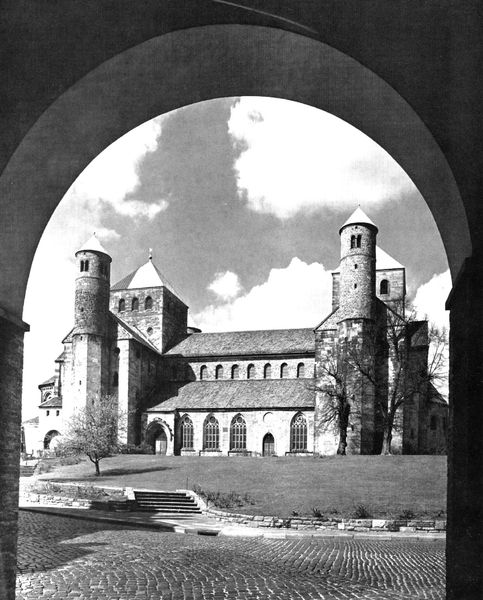
Titel: St. Michael zu Hildesheim
Standort: Hildesheim, St. Michael (EU - D - Nds)
Schlagwörter: baum, himmel, weiß, wolken, kirchturm, fenster, schwarz, tür, dach, gras, rasen, wiese, architektur, stein, steine, kirche, gotik, turm, pflaster, rundbogen, treppe, stufen, tor, foto, fotografie, kloster, türme, dom, seitenschiff, spitzbogen, spitzbögen, schiefer, rundbögen, romanik, vierungsturm, schieferdach, romaink